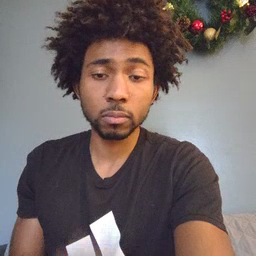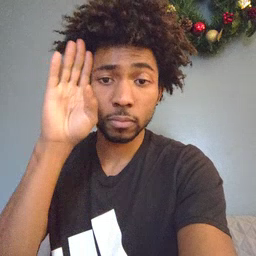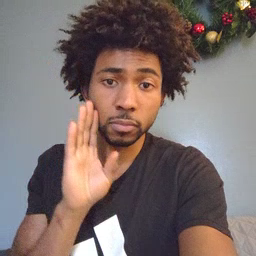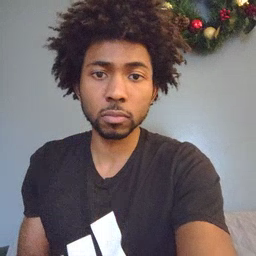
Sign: brown